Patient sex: F
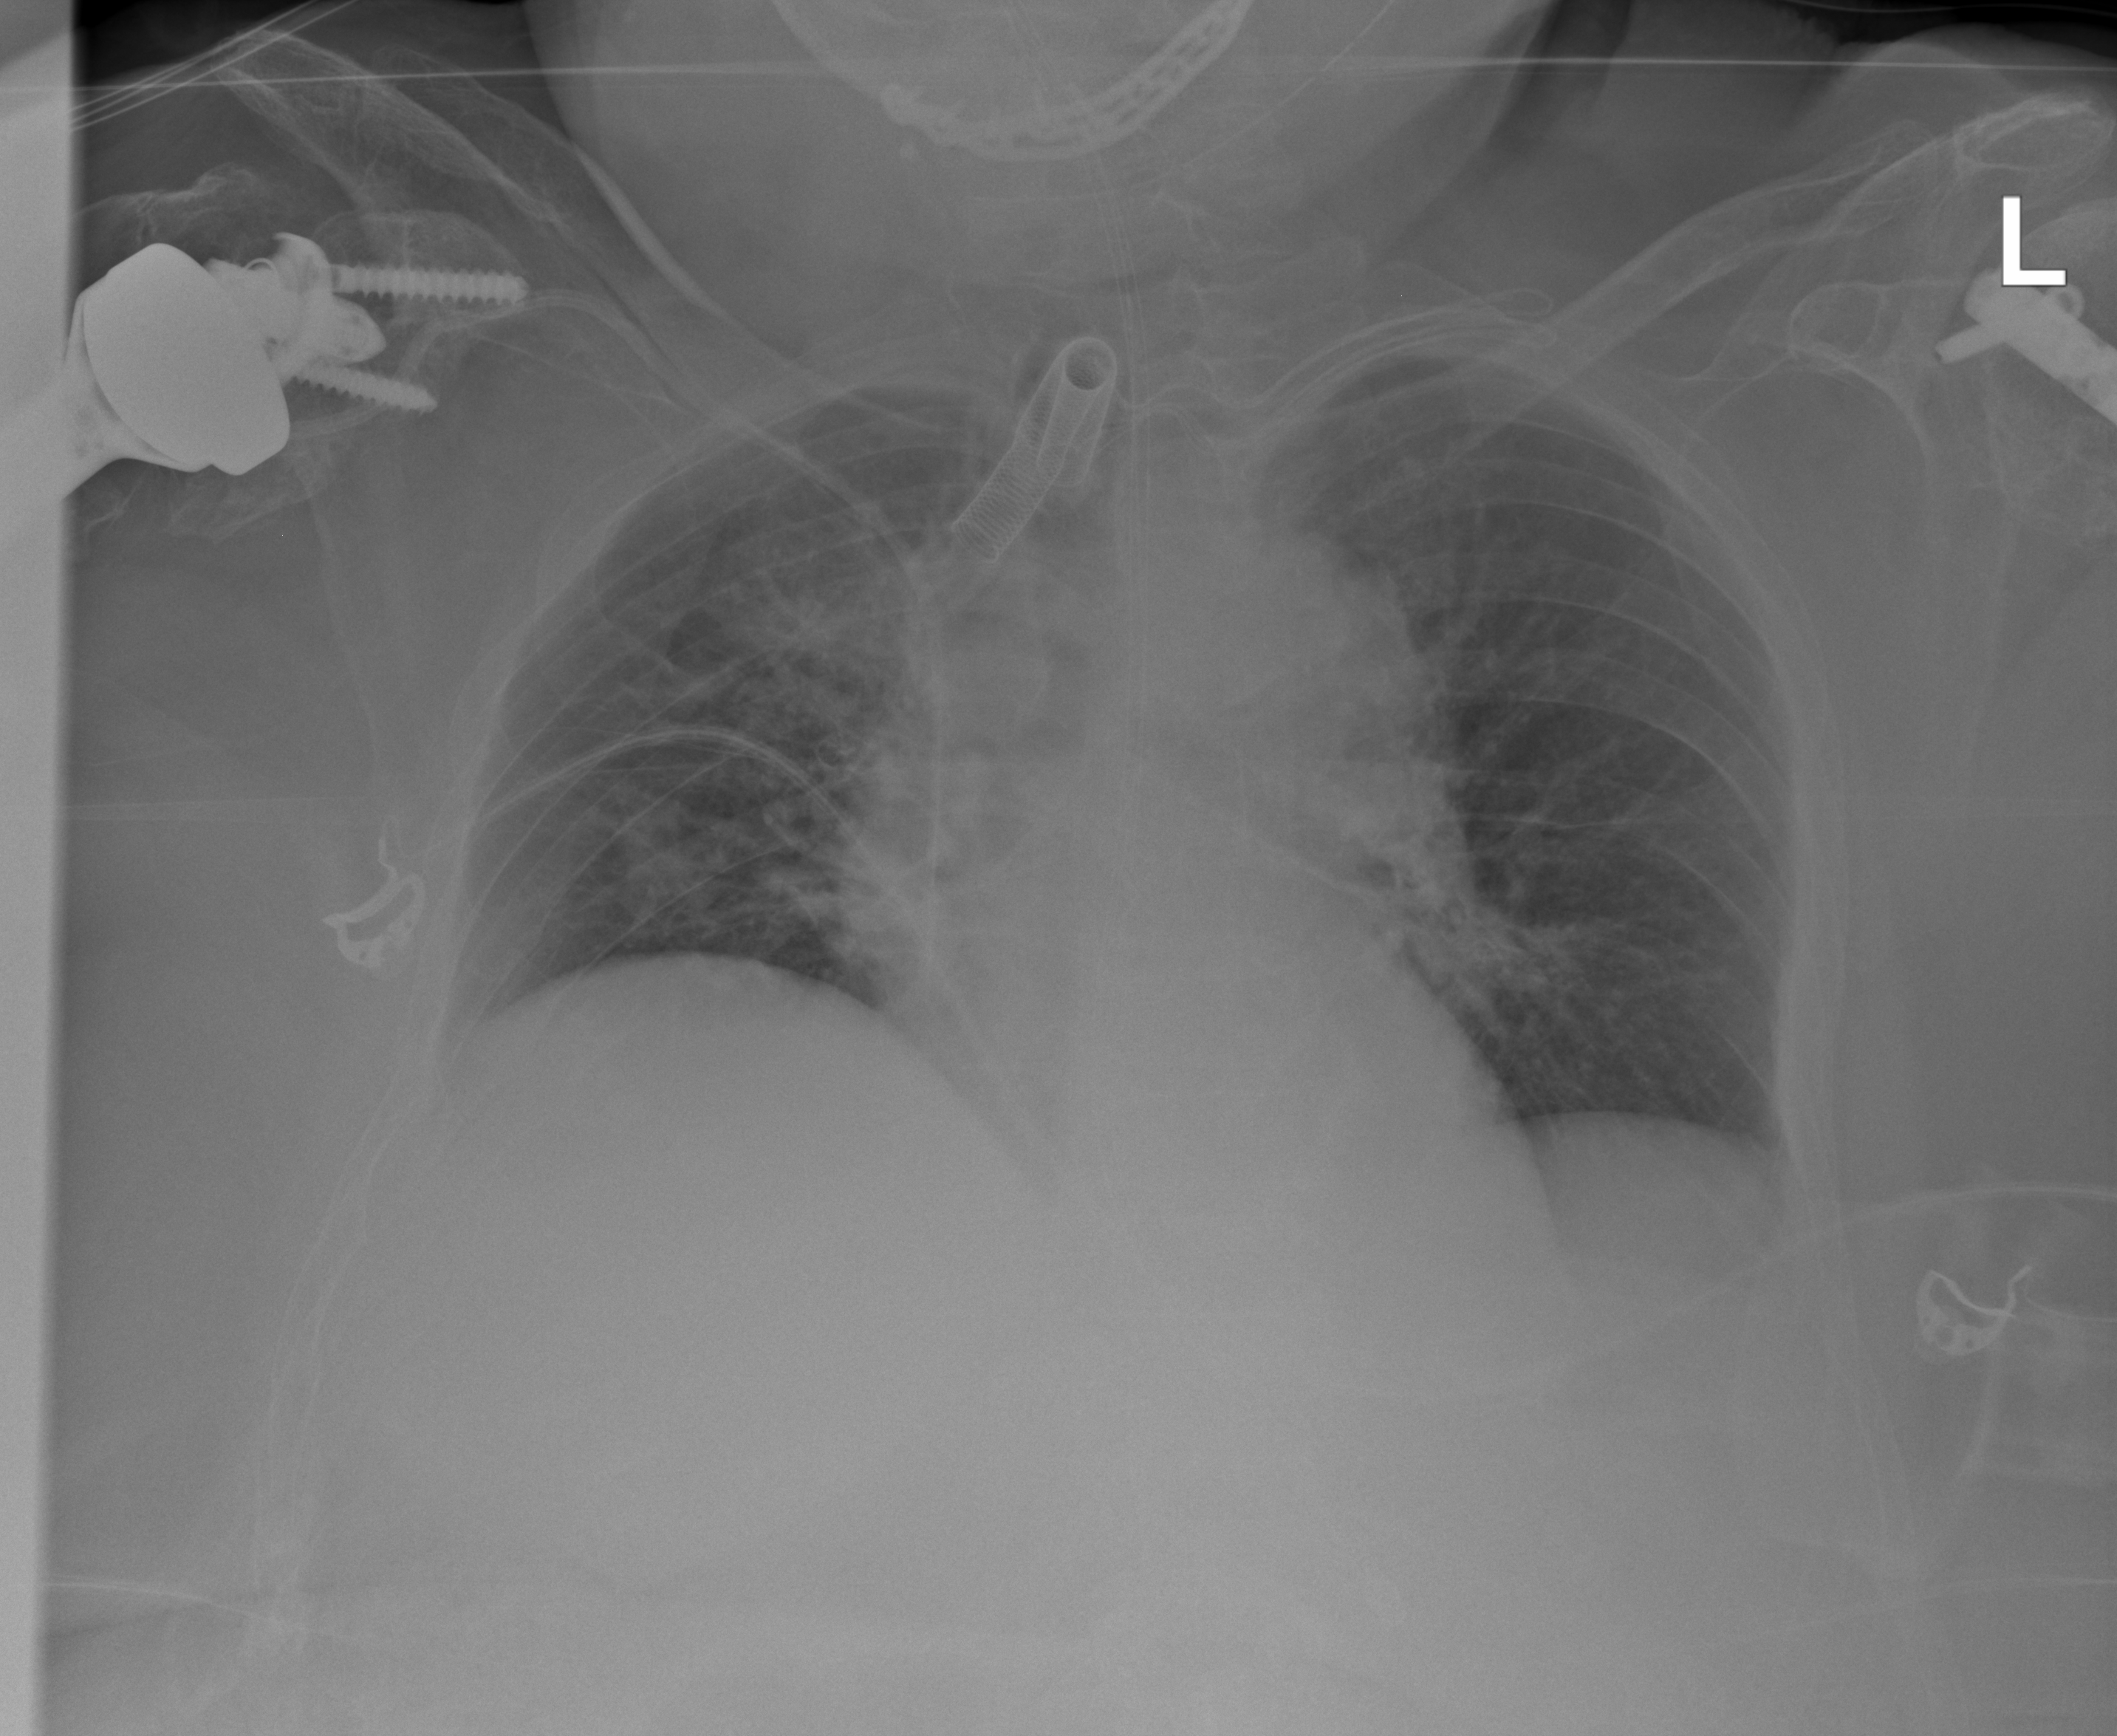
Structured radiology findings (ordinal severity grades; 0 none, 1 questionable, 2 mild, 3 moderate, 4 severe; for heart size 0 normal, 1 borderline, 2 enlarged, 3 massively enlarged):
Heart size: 0
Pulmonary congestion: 0
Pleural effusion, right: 0
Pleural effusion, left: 0
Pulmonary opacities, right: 2
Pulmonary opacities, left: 0
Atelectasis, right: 0
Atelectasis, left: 0